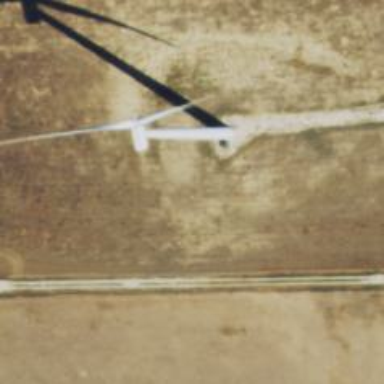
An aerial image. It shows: Wind generator powered by horizontal-axis wind turbine.